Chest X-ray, PA view. Patient: 55 years old, sex M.
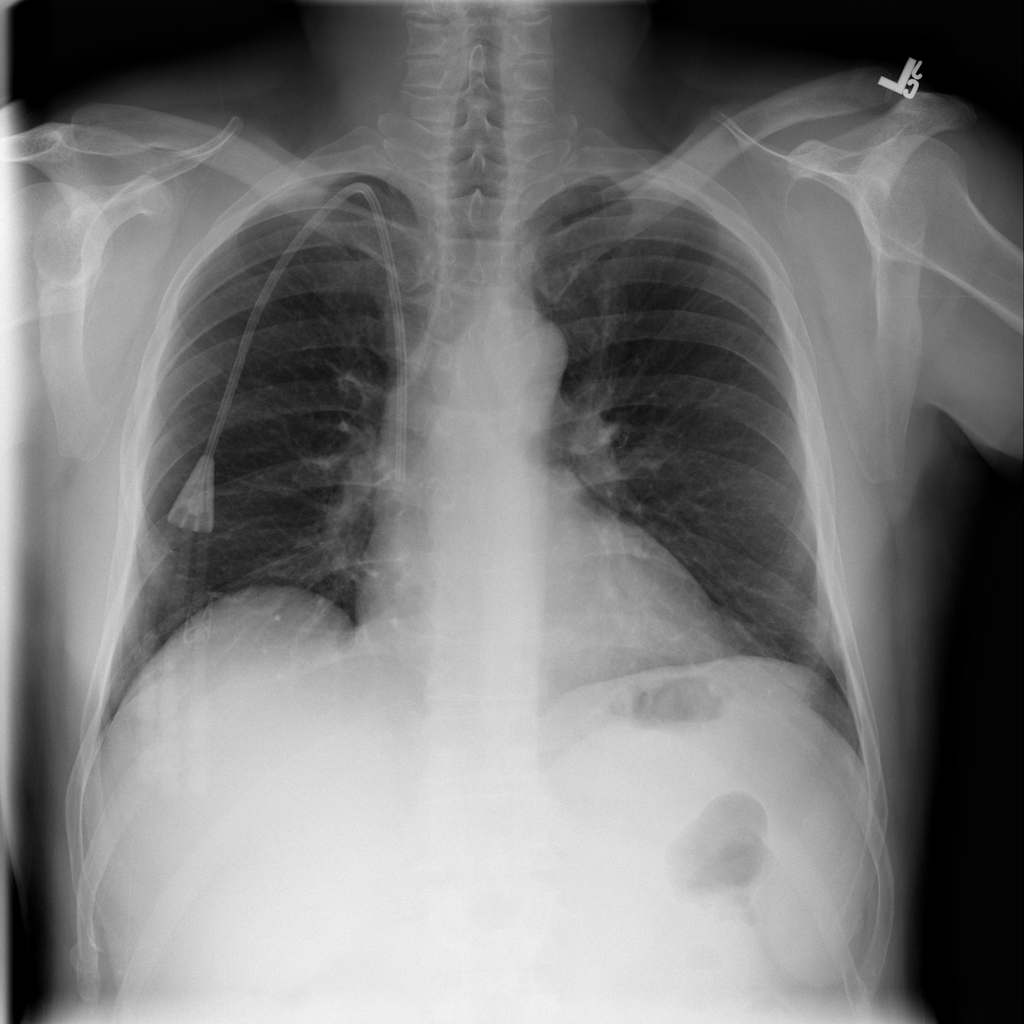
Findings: No Finding